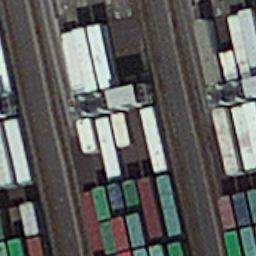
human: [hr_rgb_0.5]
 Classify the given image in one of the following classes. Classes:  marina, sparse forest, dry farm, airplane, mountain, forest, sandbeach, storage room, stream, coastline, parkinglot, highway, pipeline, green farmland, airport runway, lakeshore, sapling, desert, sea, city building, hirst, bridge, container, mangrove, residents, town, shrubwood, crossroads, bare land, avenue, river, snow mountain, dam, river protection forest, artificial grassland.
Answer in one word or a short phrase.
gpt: container